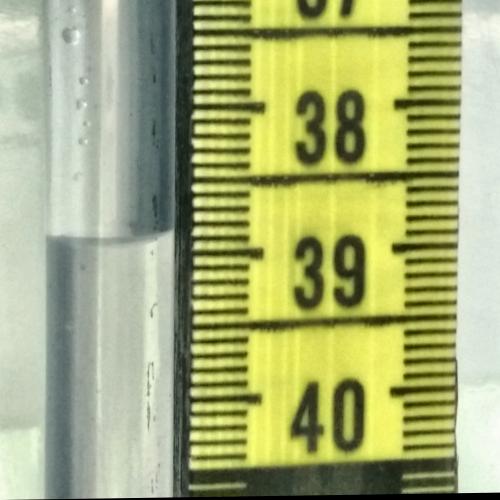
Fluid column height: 38.9 cm